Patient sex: M
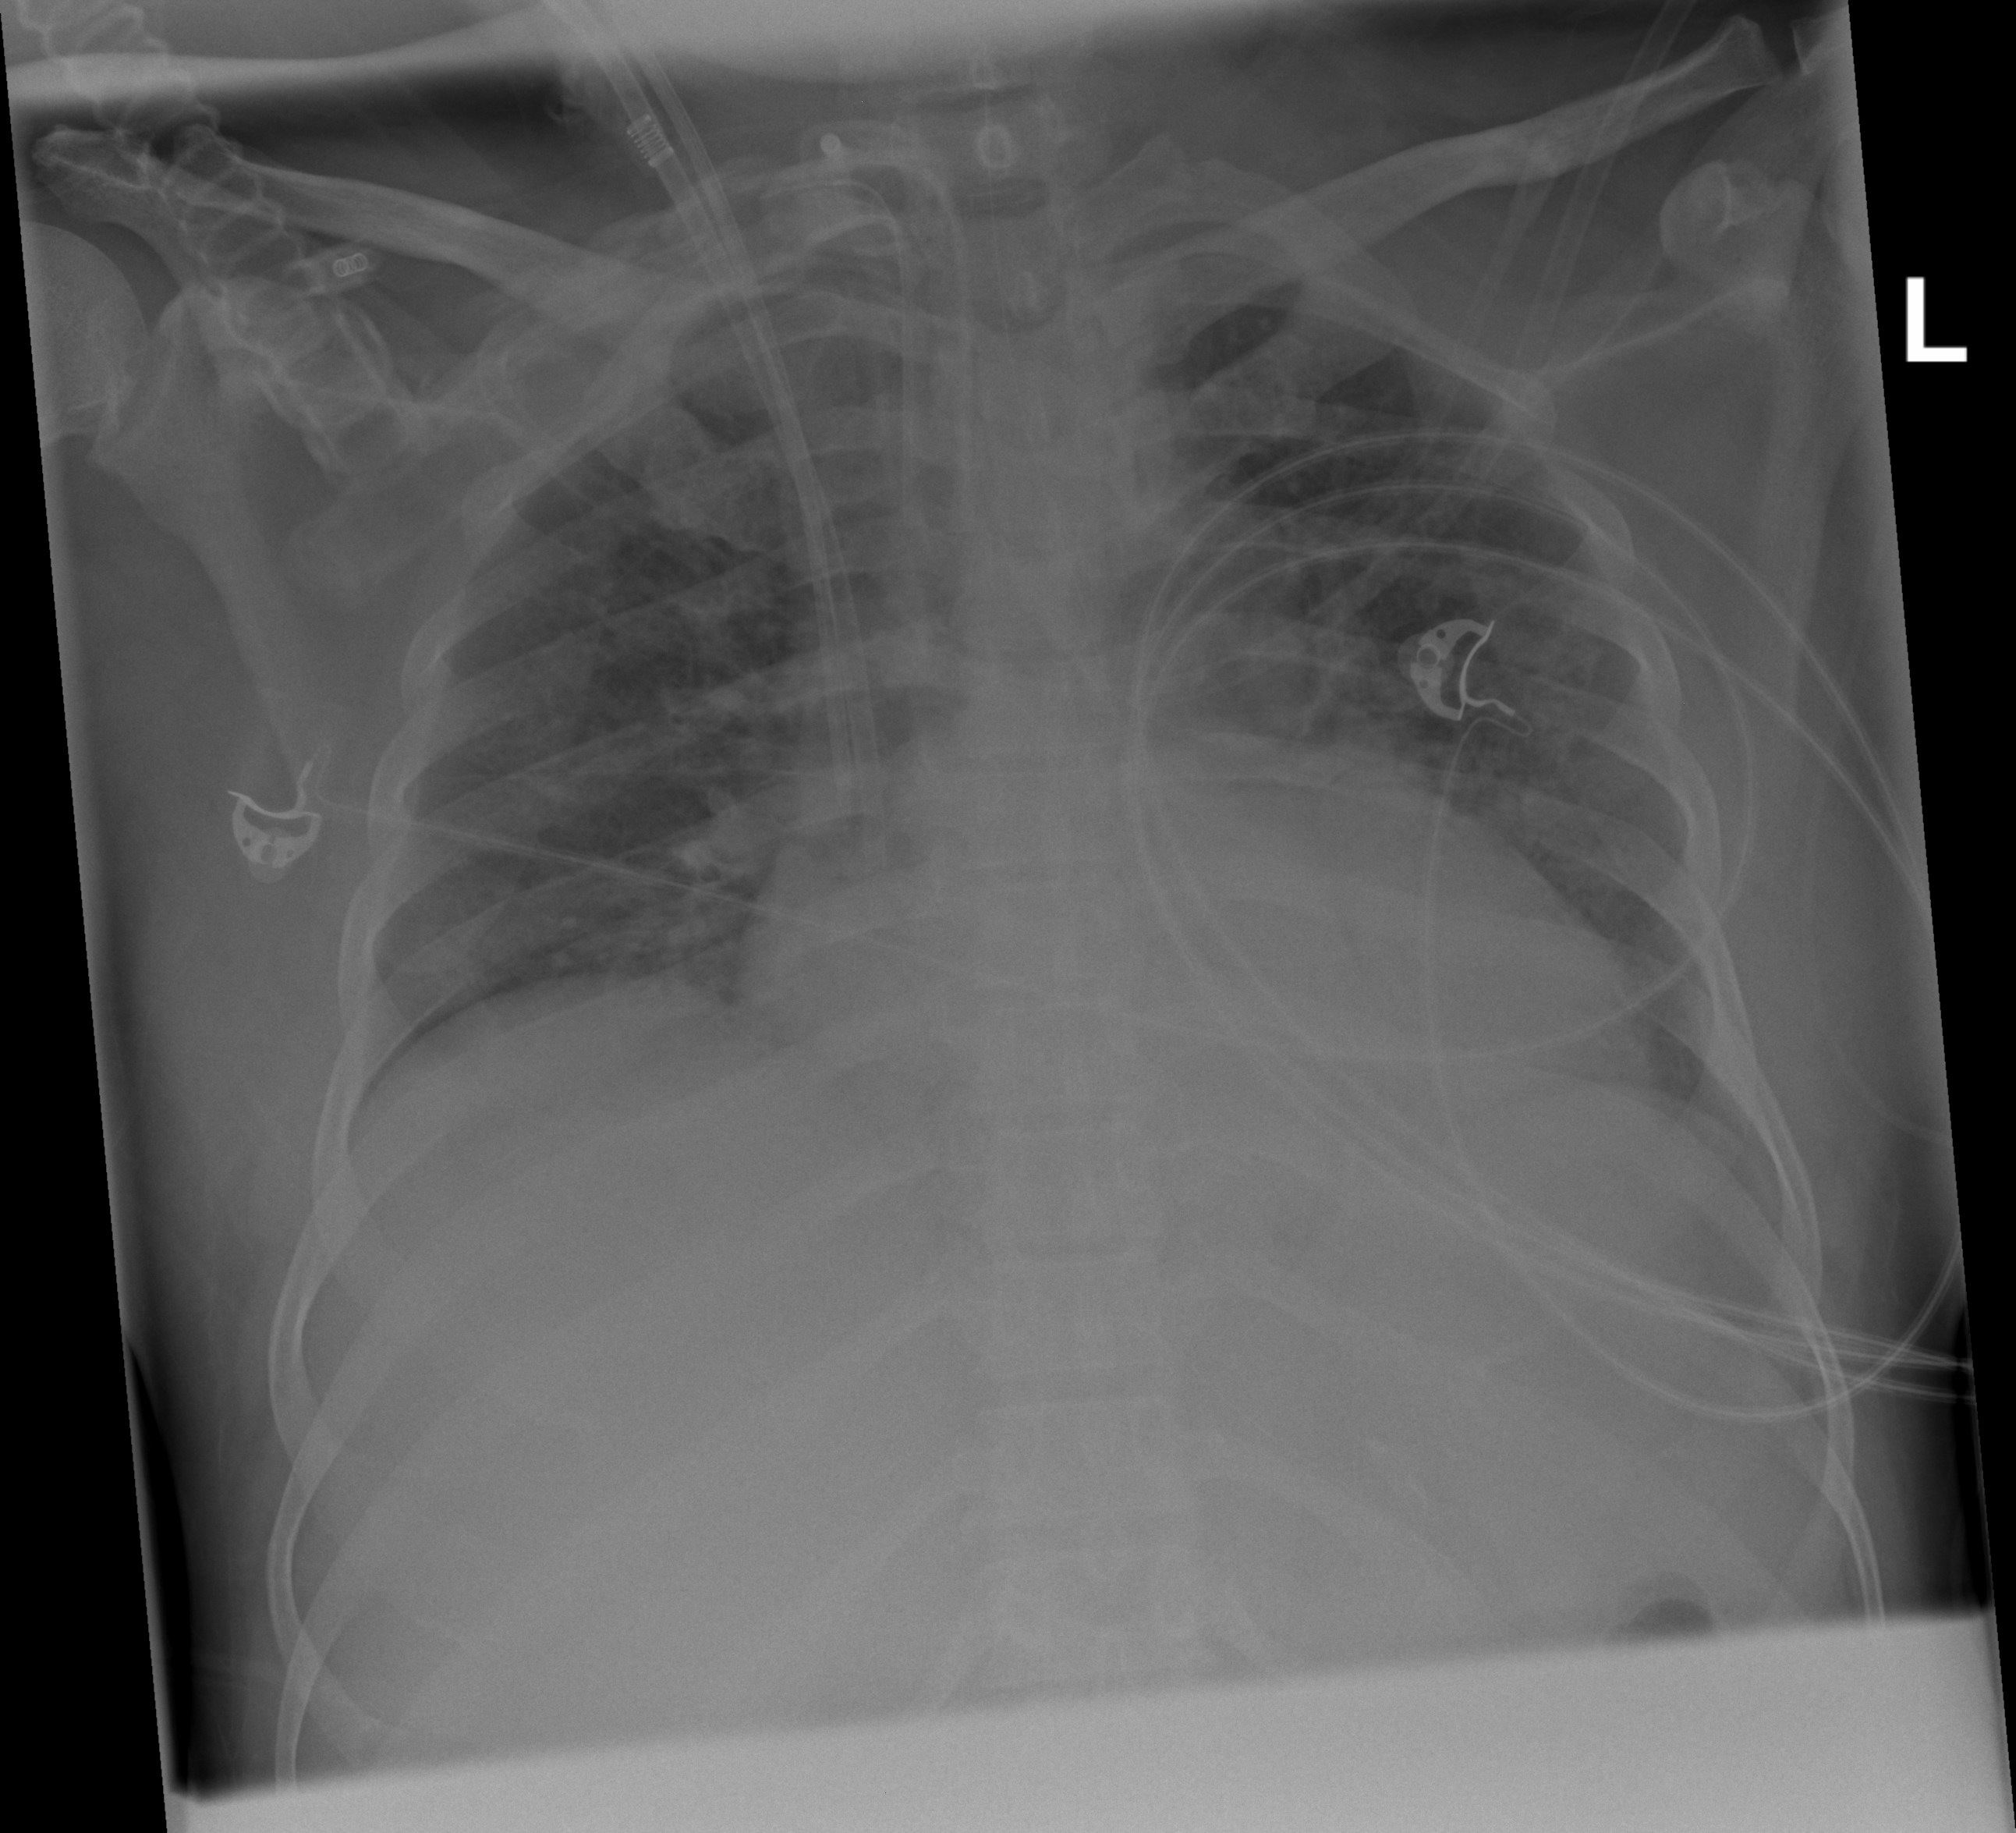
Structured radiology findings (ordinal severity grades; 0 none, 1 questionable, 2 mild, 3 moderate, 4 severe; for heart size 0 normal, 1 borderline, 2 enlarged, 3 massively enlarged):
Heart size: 2
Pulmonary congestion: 2
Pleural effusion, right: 0
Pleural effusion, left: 0
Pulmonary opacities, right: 2
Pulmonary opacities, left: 3
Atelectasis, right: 2
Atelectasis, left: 2